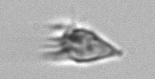
Label: Paratontonia_gracillima